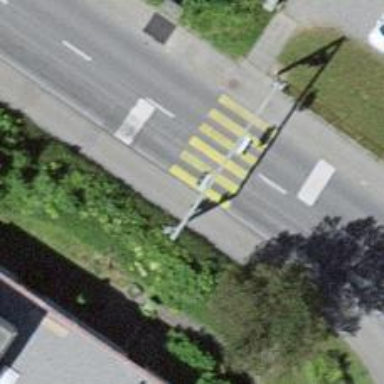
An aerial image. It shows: Kerb barrier.